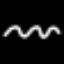
Label: squiggle